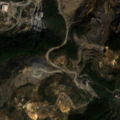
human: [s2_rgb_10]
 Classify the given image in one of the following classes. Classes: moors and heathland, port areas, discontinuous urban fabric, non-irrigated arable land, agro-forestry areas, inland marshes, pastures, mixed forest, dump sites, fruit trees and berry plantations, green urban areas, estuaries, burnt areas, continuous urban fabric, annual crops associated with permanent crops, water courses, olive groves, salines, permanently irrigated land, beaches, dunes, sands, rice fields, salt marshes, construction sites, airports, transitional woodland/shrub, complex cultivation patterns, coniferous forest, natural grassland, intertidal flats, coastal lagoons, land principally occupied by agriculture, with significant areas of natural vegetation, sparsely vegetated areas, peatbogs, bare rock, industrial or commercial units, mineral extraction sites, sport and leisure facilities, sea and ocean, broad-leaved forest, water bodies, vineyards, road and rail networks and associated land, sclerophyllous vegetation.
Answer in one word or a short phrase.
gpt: mineral extraction sites, broad-leaved forest